Field crop: maize
Growth stage: 2
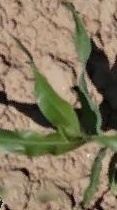
Species: maize